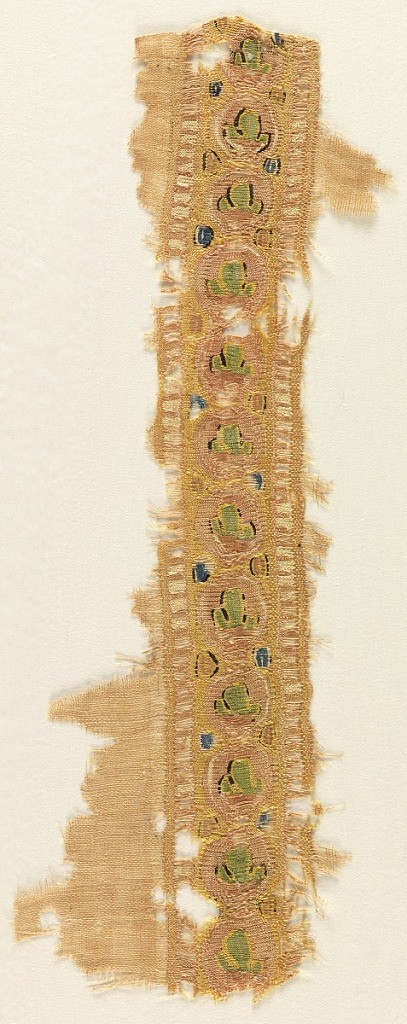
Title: Band
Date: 10th–12th century
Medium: silk, linen Technique: plain weave with slit tapestry
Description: Fragment of light tan plain woven linen with a slit tapestry band inwoven in black, blue, green, yellow, coral and white silks. Repeating design of trefoils alternating with triangles.